Interaction volume radius: 5 \u00c5
Interaction volume height: 25 \u00c5
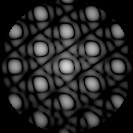
Disorder parameter: 0.0327